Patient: sex M, age 66
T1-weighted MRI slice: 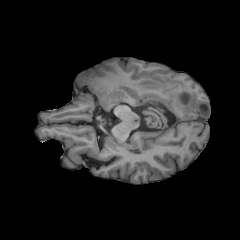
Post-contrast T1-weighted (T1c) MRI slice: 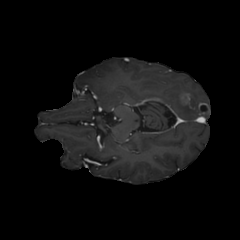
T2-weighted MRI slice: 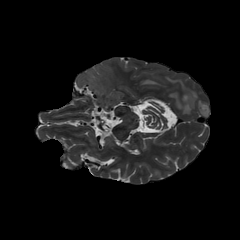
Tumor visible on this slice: yes
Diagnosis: Glioblastoma, IDH-wildtype
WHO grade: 4